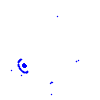
Particle: kaon